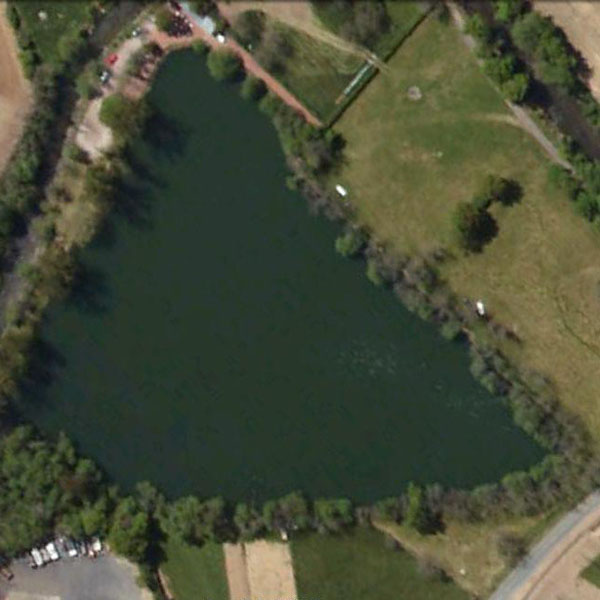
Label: Pond